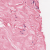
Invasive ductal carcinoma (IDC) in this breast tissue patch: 0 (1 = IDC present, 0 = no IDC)